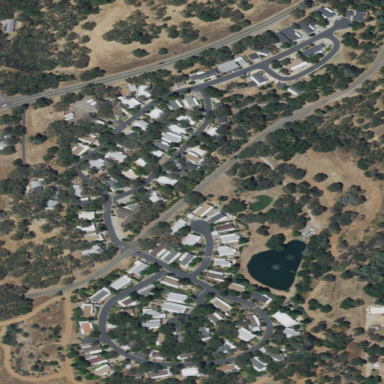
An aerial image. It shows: Residential area known as trailer park.